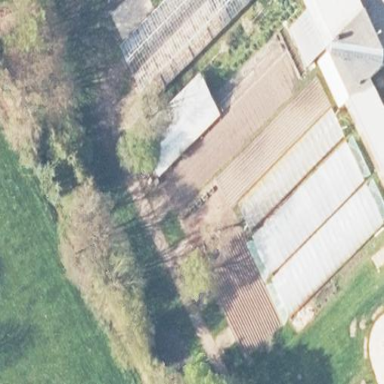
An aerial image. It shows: Area dedicated to greenhouse horticulture.